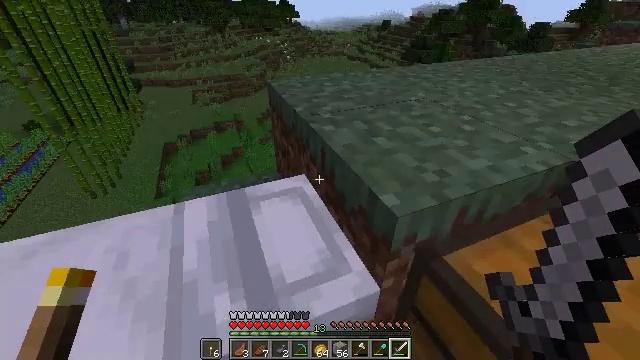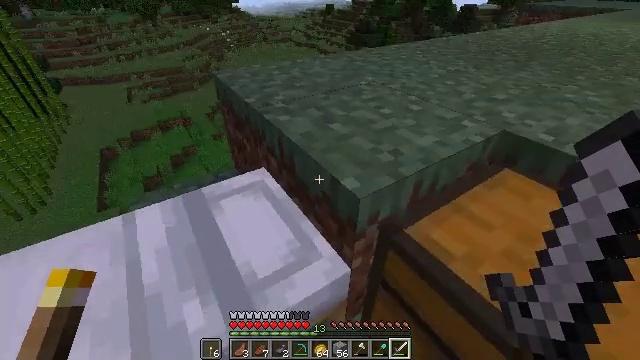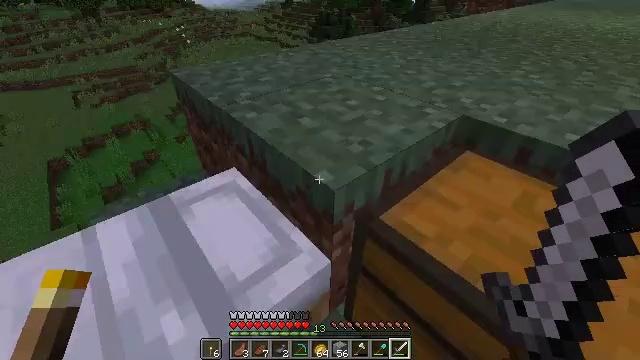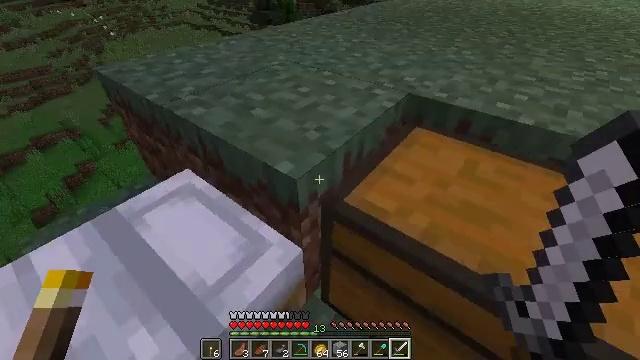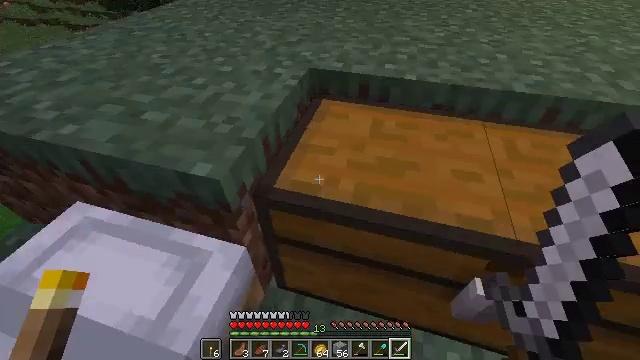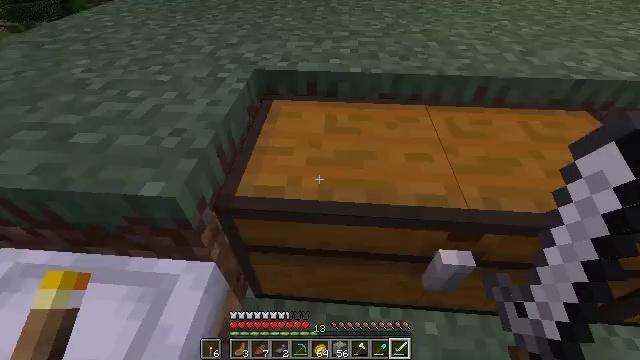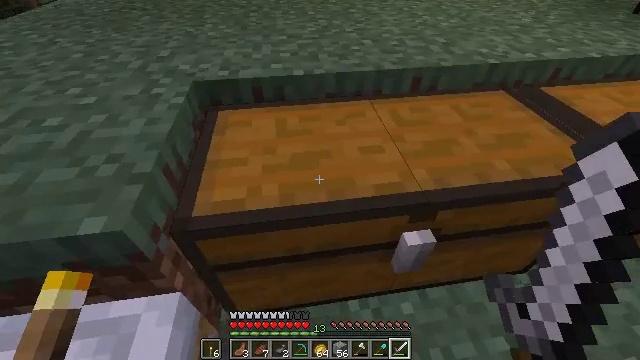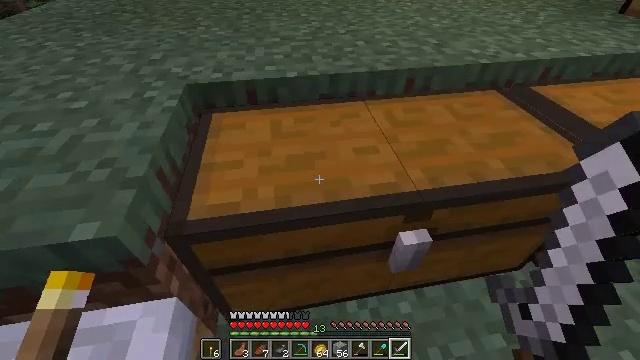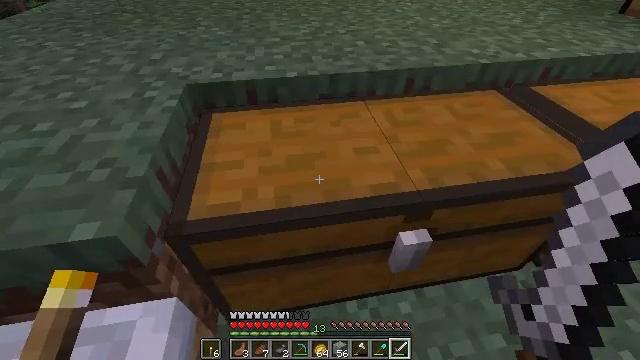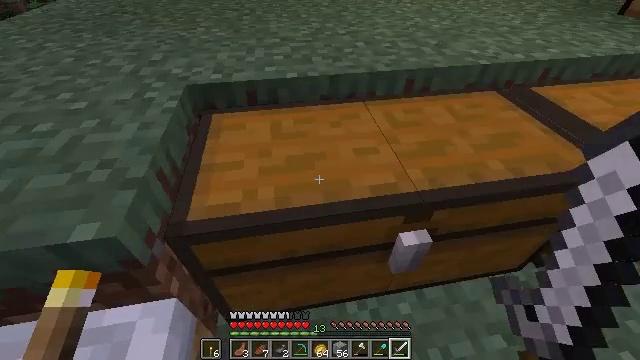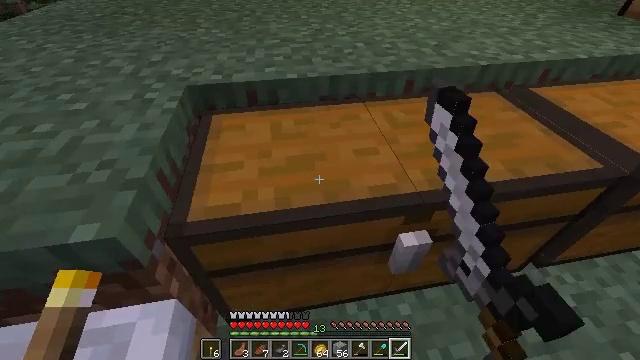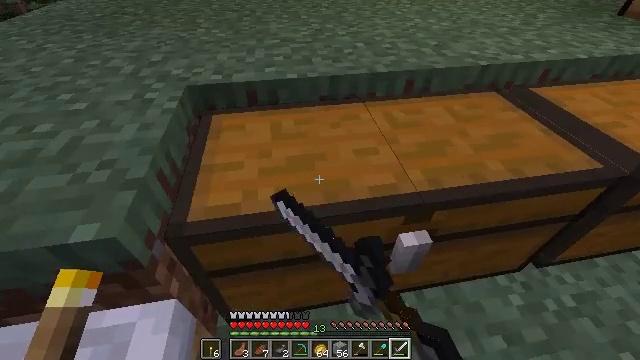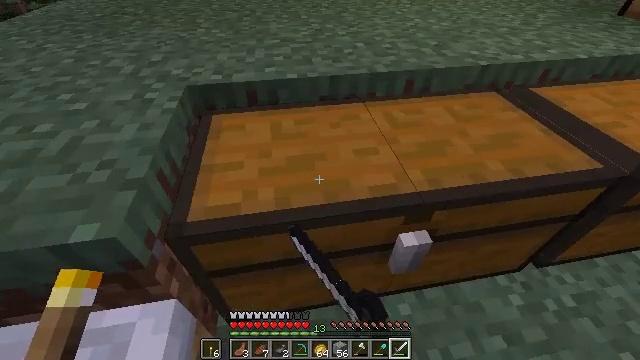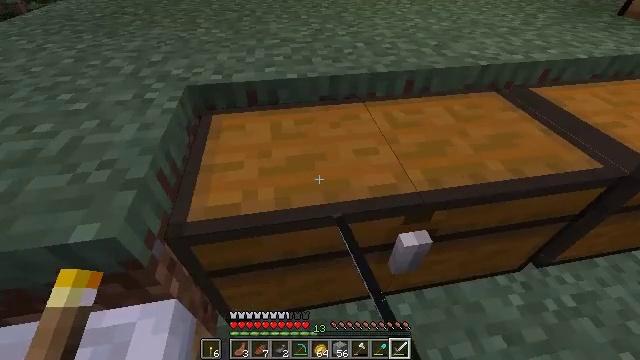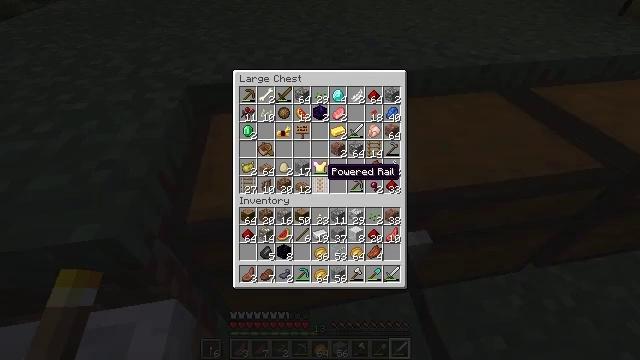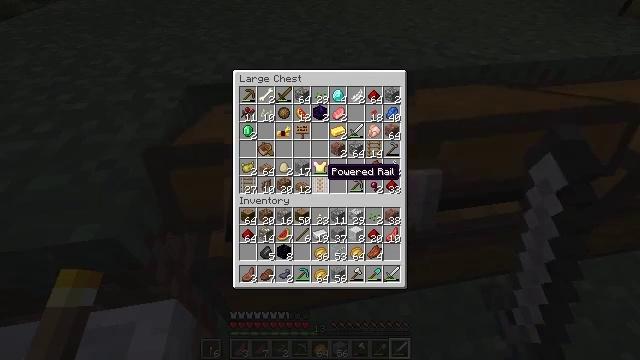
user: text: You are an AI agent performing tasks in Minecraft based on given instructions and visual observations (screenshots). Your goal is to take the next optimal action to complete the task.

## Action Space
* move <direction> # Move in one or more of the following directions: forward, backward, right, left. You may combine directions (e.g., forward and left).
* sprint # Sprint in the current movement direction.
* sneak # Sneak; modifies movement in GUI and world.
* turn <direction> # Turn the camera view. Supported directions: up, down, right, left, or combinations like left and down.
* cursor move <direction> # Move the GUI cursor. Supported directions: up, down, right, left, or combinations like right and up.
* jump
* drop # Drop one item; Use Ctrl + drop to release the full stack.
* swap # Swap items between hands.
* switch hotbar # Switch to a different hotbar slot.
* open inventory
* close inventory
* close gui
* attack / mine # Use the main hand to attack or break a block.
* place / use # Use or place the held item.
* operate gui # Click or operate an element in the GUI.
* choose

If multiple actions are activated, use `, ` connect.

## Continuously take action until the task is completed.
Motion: motion action
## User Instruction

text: Use right equipment to gather melon.
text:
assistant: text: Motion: turn right and down
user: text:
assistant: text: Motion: turn right and down
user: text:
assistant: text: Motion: turn right and down
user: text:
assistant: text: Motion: turn right and down
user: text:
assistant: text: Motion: turn right
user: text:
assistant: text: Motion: turn right
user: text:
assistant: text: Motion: turn right
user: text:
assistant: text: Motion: no_op
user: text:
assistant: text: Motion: use / place
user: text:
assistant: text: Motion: use / place
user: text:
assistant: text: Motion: use / place
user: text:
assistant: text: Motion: use / place
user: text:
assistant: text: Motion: no_op
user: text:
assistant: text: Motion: open gui
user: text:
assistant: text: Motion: no_op
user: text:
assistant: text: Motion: no_op
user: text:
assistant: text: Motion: no_op
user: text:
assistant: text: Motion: no_op
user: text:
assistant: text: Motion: no_op
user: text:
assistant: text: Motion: no_op
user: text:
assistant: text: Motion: no_op
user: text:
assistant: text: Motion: no_op
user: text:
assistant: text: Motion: no_op
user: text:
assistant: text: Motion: no_op
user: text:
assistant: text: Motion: no_op
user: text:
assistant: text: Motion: cursor move right
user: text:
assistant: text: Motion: no_op
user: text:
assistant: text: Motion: no_op
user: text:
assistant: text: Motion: no_op
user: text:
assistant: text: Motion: no_op